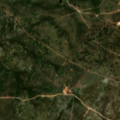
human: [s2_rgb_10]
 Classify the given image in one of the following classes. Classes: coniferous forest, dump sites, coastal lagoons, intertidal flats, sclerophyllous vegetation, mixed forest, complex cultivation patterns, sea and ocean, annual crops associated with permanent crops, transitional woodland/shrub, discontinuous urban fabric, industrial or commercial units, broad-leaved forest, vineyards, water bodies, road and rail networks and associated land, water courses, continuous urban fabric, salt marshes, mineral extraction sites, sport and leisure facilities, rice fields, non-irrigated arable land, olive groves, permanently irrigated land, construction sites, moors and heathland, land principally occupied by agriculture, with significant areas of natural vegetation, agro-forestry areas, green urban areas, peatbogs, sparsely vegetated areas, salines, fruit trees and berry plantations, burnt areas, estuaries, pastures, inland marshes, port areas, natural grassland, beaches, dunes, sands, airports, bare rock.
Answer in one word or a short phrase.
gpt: continuous urban fabric